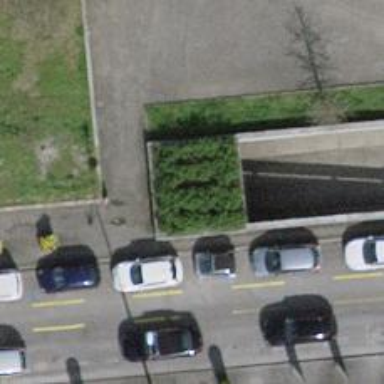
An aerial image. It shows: Parking aisle under tunnel.